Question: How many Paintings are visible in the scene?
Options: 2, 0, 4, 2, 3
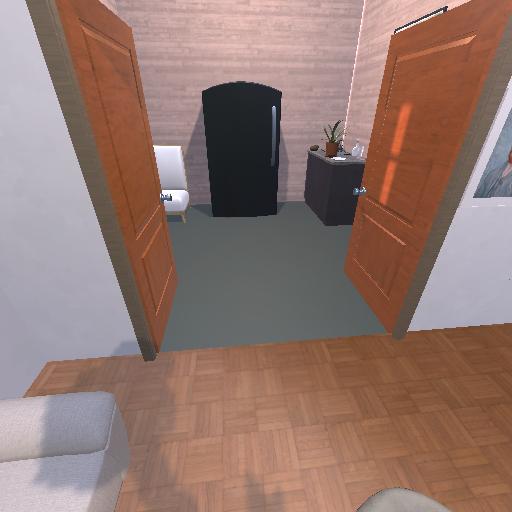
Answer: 2